Interaction volume radius: 10 \u00c5
Interaction volume height: 10 \u00c5
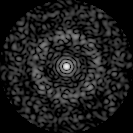
Disorder parameter: 0.8268